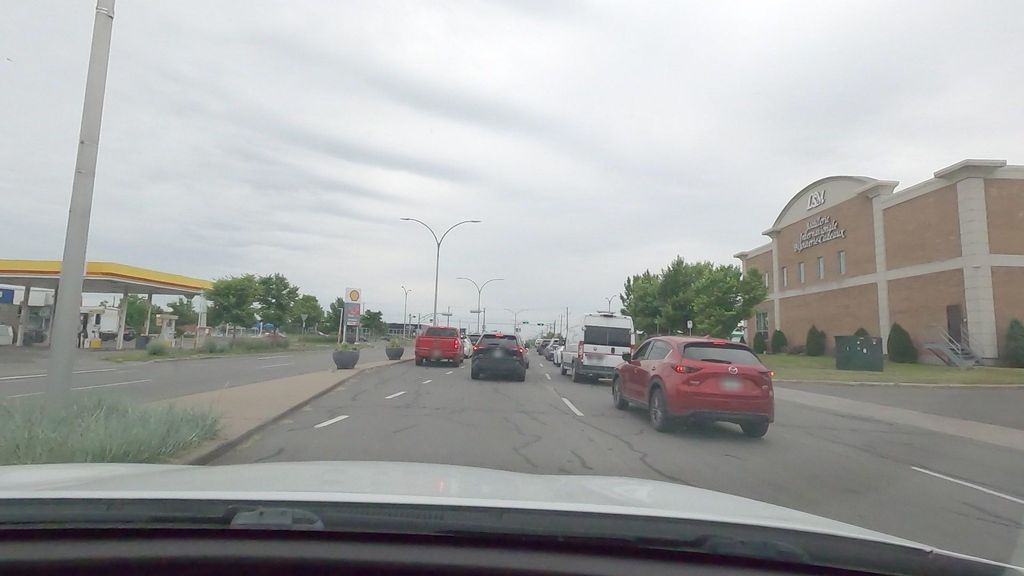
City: montreal